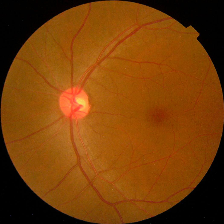
Diabetic retinopathy grade: No DR